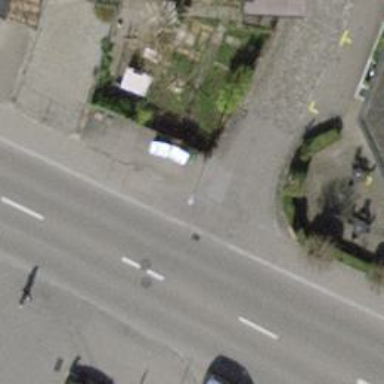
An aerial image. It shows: Bus stop with platform for public transport.